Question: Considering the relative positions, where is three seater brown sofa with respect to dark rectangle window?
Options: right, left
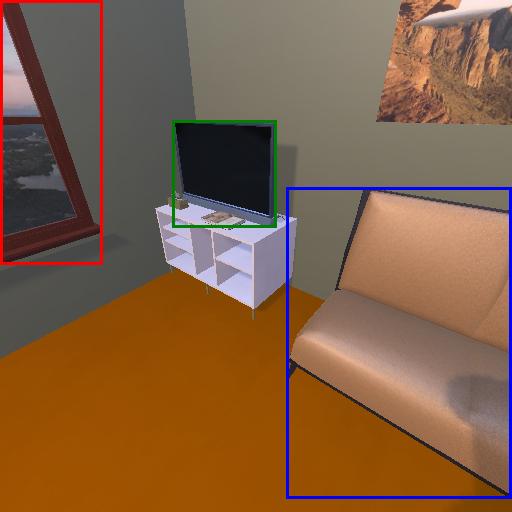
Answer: right